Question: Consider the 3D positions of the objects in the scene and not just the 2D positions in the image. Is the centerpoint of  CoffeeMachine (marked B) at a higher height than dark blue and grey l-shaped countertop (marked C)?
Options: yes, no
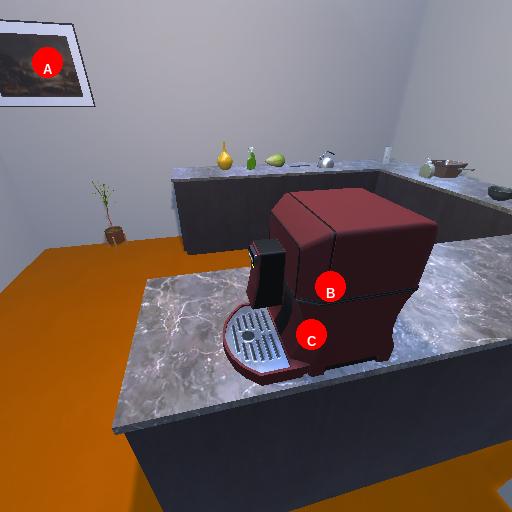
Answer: yes